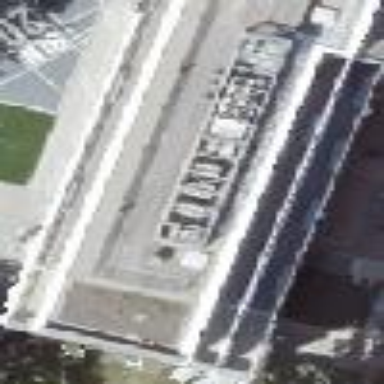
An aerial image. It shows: Office building.